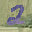
Label: 2